Question: I have tried to get the edge of the mask image with the following code:
'''
import numpy as np
from matplotlib import pyplot as plt
img = cv2.imread('ISIC_0000000_segmentation.png',0)
edges = cv2.Canny(img,0,255)
plt.subplot(121), plt.imshow(img, cmap='gray')
plt.title('Original Image'), plt.xticks([]), plt.yticks([])
plt.subplot(122), plt.imshow(edges, cmap='gray')
plt.title('Edge Image'), plt.xticks([]), plt.yticks([])
plt.show
'''
What I get is this:
<URL>
But the edge isn't smooth for some reason.
My plan was to use the edge image to crop the following picture:

Does anyone know how I could make the edge image better and how I could use this to crop the normal image?
EDIT: @Mark Setchell made a good point: If i could use the mask image directly to crop the image that would be great.
Also: It is maybe possible to lay the normal image precisely on the mask image so that the black area on the mask would cover the blue-ish area on the normal picture.
EDIT: @Mark Setchell introduced the idea of multiplying the normale image with the mask image so what the background would result in 0(black) and the rest would keep its color. Would it be a problem when my mask image is .png and my normal picture is .jpg when multiplying?
EDIT:
I have written the following code to try to multiply two pictures:
'''
# Importing Image and ImageChops module from PIL package
from PIL import Image, ImageChops
# creating a image1 object
im1 = Image.open("ISIC_0000000.jpg")
# creating a image2 object
im2 = Image.open("ISIC_0000000_segmentation.png")
# applying multiply method
im3 = ImageChops.multiply(im1, im2)
im3.show()
'''
But I get the error:
'ValueError: images do not match'
Does anyone know how I could solve this?
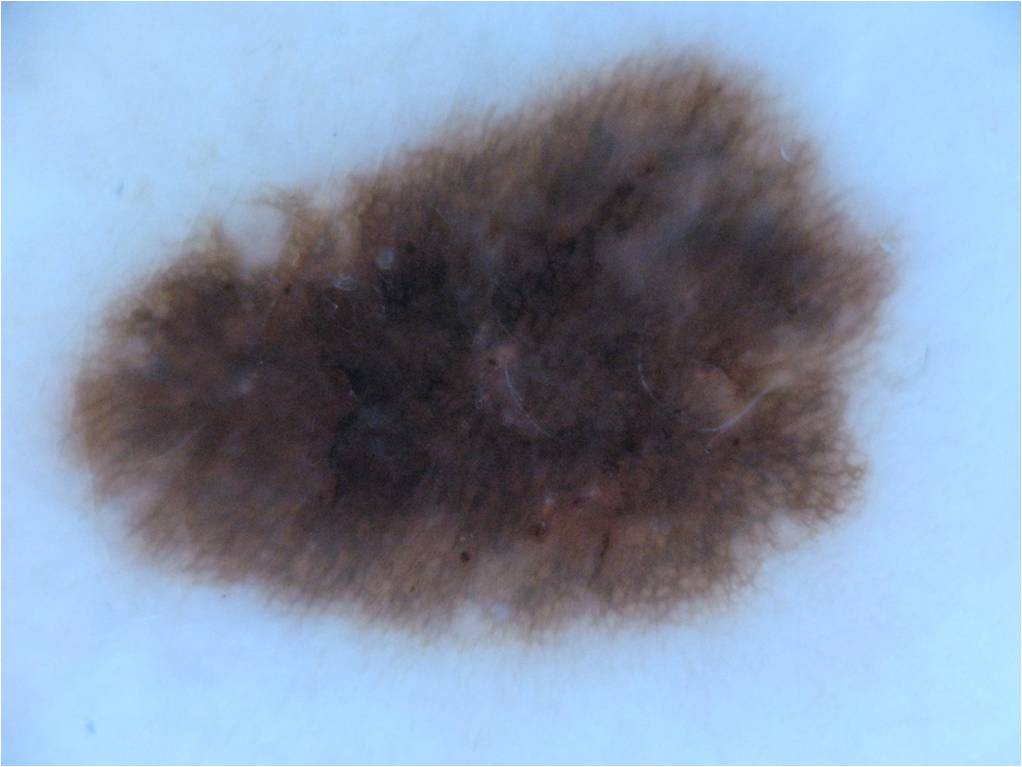
Answer: If I understand correctly, you want to extract the object and remove the background. To do this, you can just do a simple <URL> with the mask and the original input image.
> Does anyone know how I could make the edge image better and how I could use this to crop the normal image?
To extract the background from the image, you don't need an edge image, the thresholded image can be used to remove only the desired parts of the image. You can use the mask image to directly drop the image and remove the background. Other approaches of obtaining a binary mask include using a fixed threshold value, adaptive threshold, or Canny edge detection. Here's a simple example using Otsu's threshold to obtain a binary mask followed by a bitwise-and operation.
Here's the result with the removed background

You can also turn all pixels on the mask to white if you wanted the removed background to be white

Depending on how "smooth" you want the result, you can apply any <URL> to the image before thresholding to smooth out the edges. This can include averaging, Gaussian, median, or bilaterial filtering.
---
Code
'''
import cv2
# Load image, grayscale, Otsu's threshold
image = cv2.imread('1.jpg')
gray = cv2.cvtColor(image, cv2.COLOR_BGR2GRAY)
thresh = cv2.threshold(gray, 0, 255, cv2.THRESH_BINARY_INV + cv2.THRESH_OTSU)[1]
# Remove background using bitwise-and operation
result = cv2.bitwise_and(image, image, mask=thresh)
result[thresh==0] = [255,255,255] # Turn background white
cv2.imshow('thresh', thresh)
cv2.imshow('result', result)
cv2.waitKey()
'''